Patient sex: M
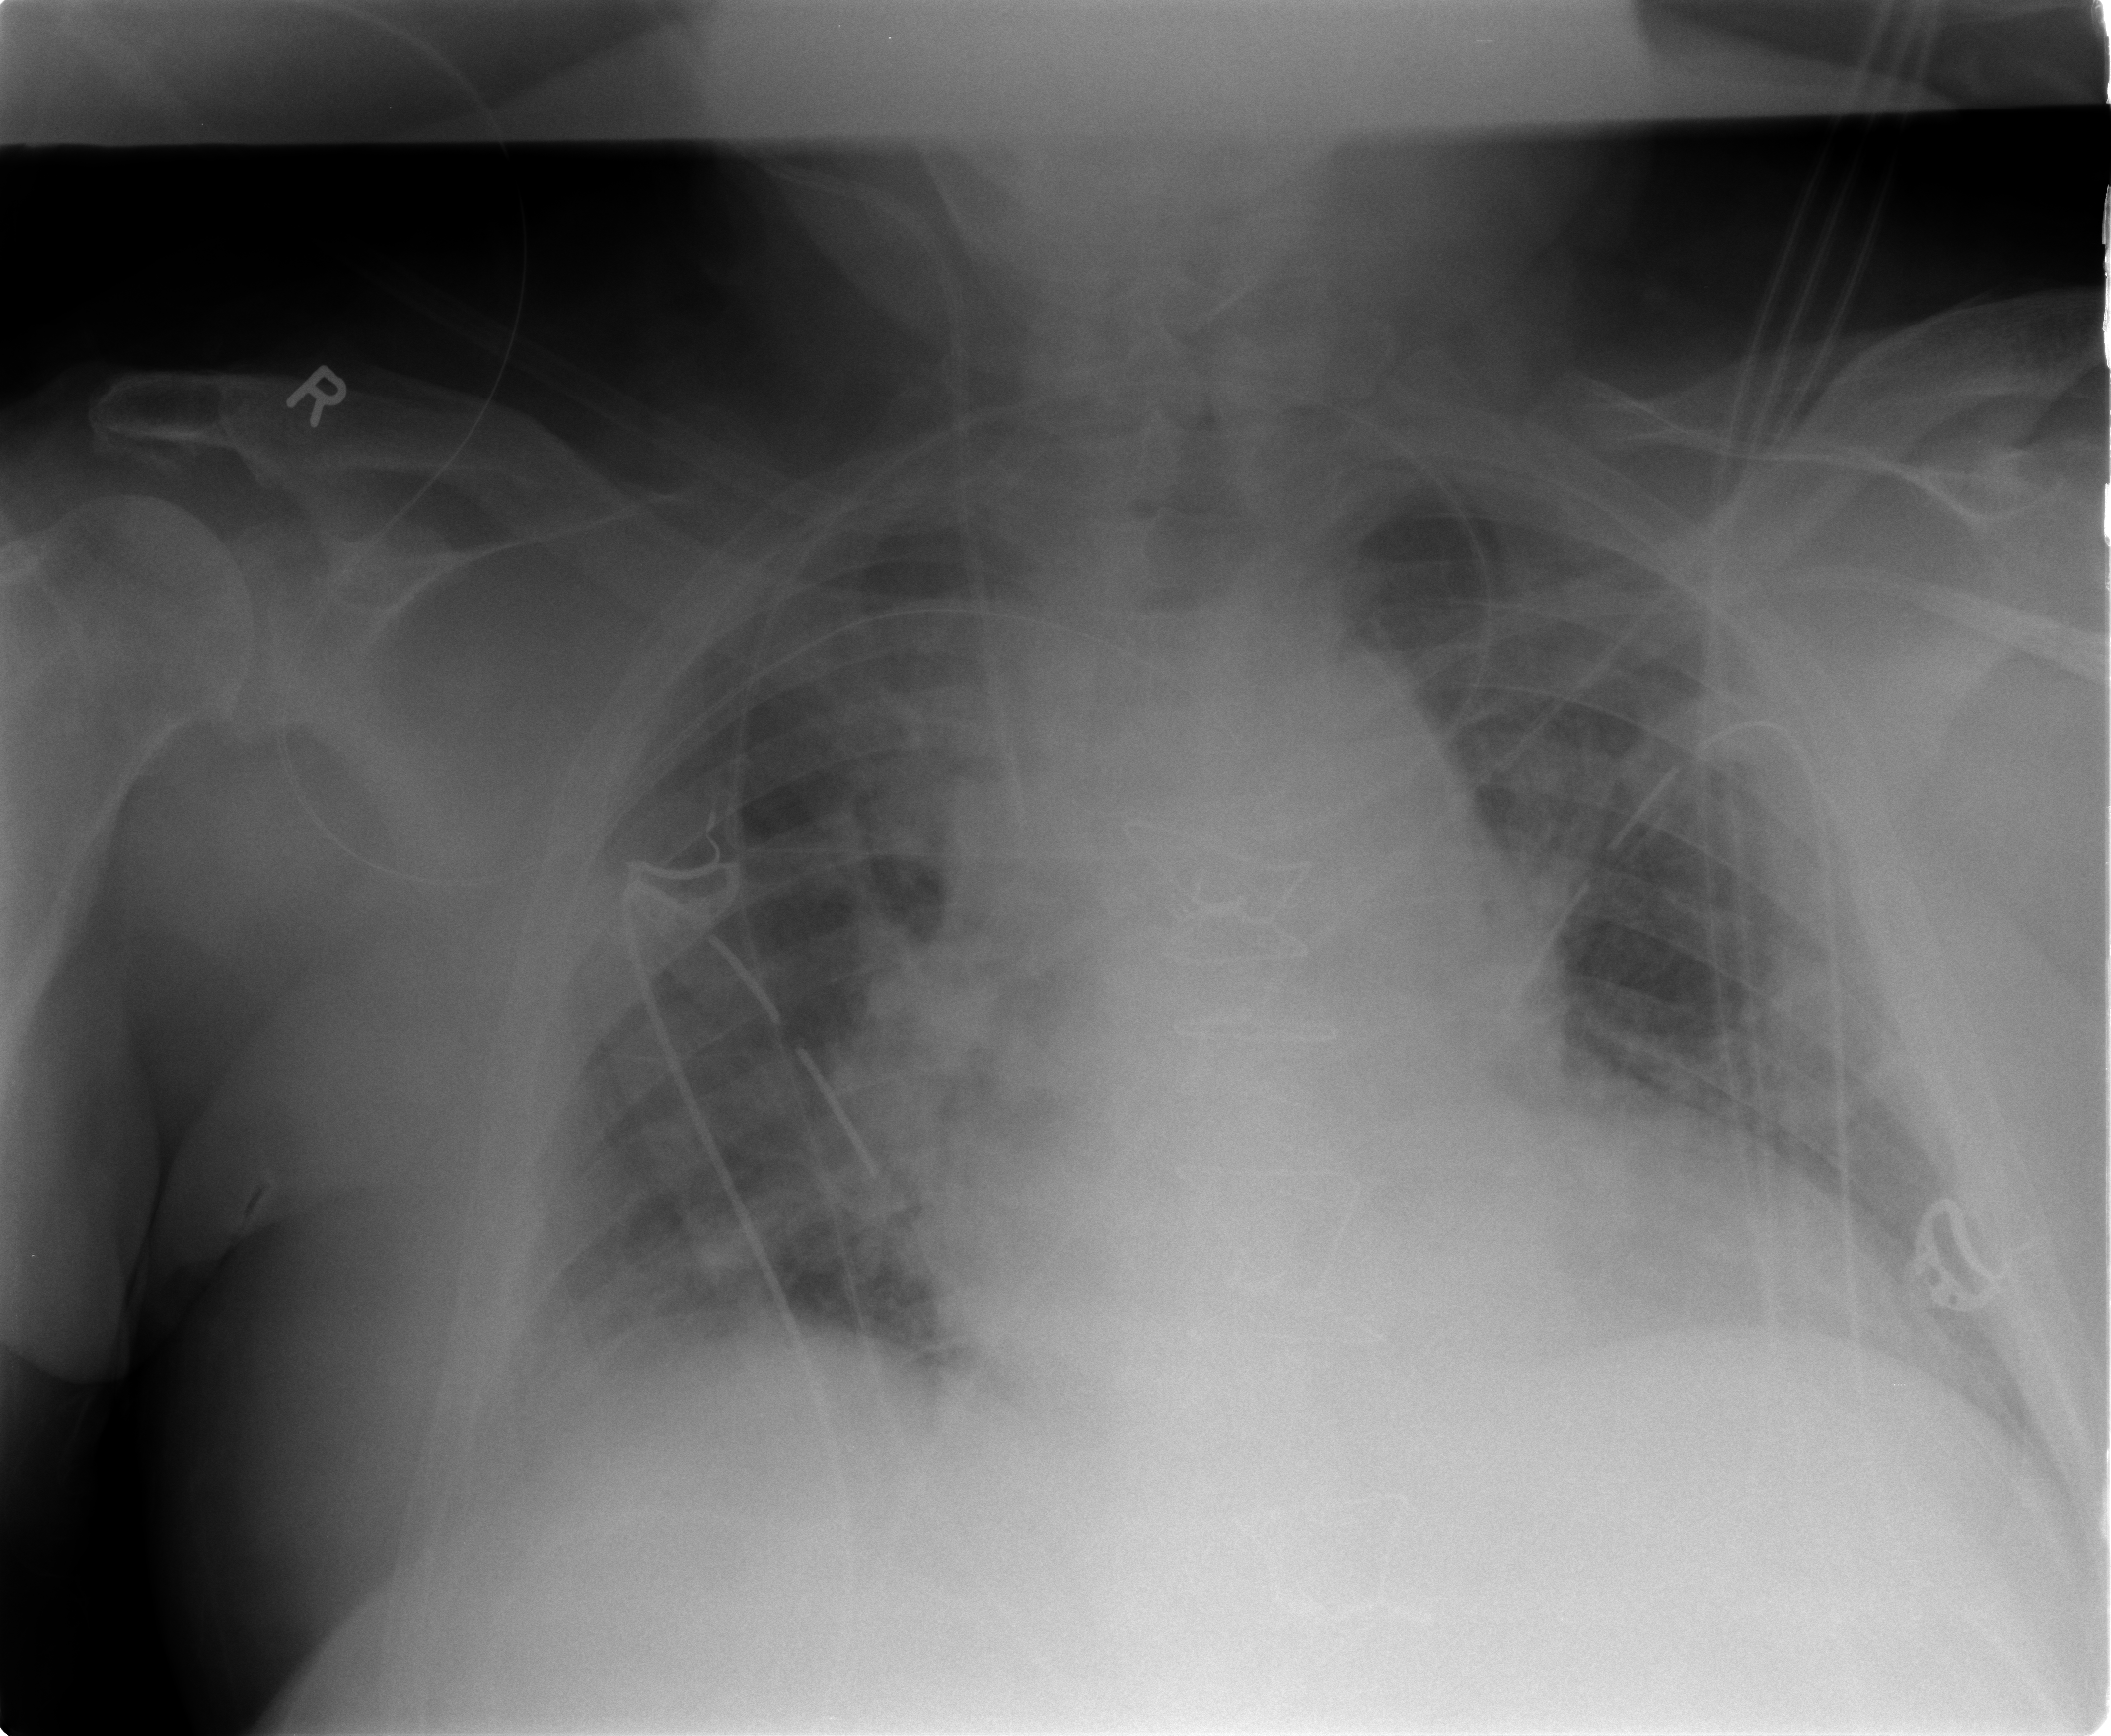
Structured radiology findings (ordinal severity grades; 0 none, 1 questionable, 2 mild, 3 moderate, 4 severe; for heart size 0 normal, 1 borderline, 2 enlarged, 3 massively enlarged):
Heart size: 2
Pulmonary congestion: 2
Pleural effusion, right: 0
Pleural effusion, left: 0
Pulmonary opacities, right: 1
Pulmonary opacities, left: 0
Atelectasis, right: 2
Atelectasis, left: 2